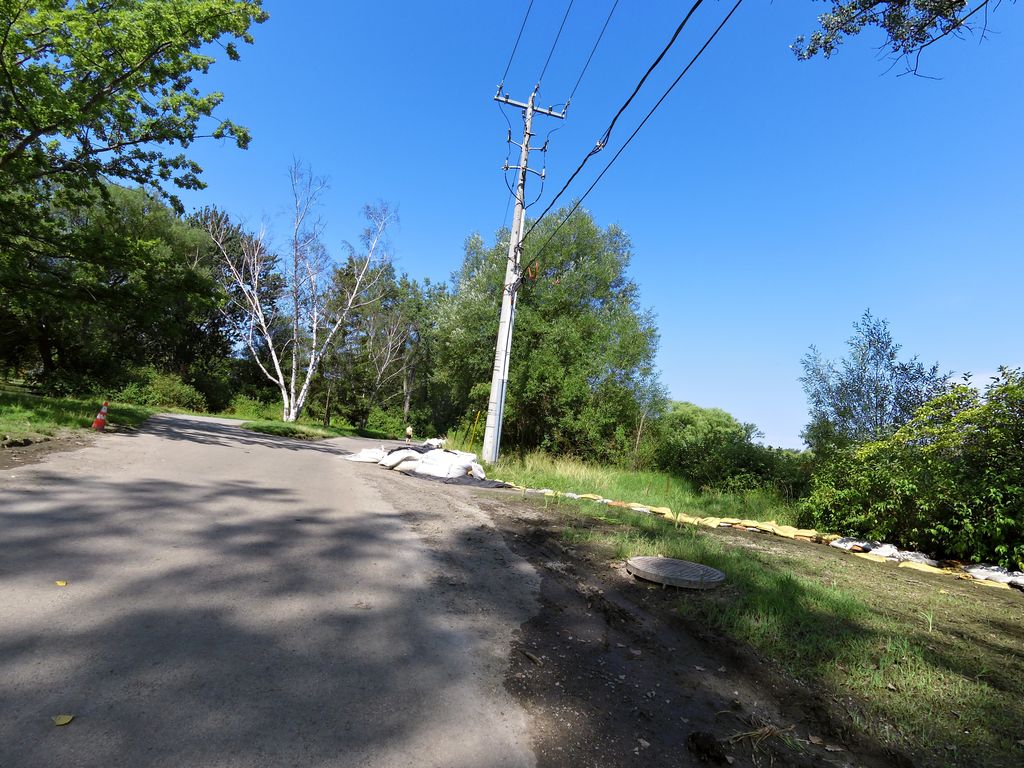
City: toronto